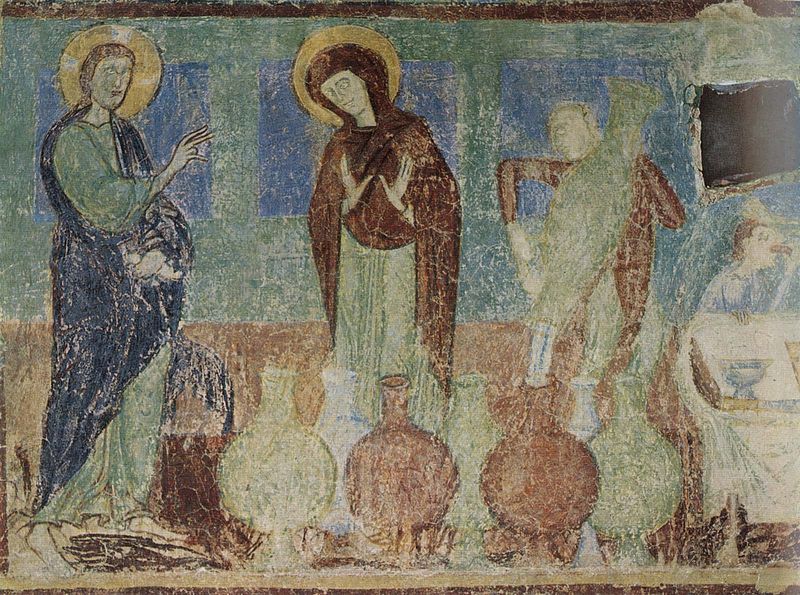
Titel: Castel Appiano, Burgkapelle
Standort: (AUT Tirol) (EU - AUT - Tirol)
Schlagwörter: blau, hand, umhang, wasser, grün, menschen, braun, fenster, männer, tisch, rot, falten, stein, amphore, amphoren, kanne, krug, querformat, wandmalerei, faltenwurf, gefäß, heiligenschein, krüge, christus, segnen, fresko, maria, gefäße, kannen, gießen